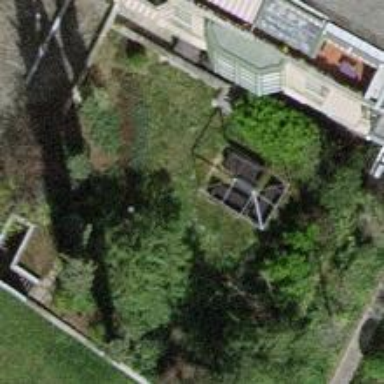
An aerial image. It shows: Garden surrounded by fence.